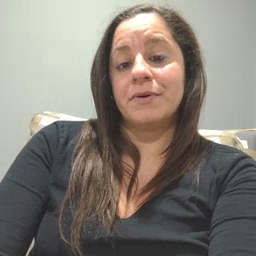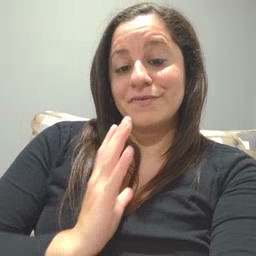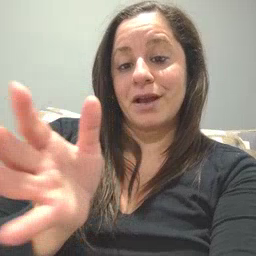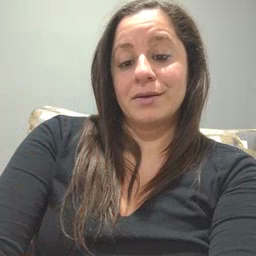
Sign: fine